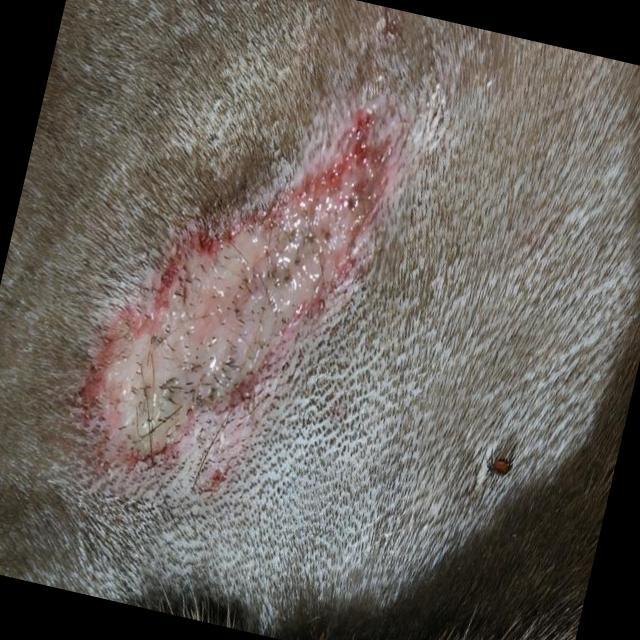
Canine ringworm (Dermatophytosis) — fungal infection caused by Microsporum or Trichophyton. Presents with circular alopecia, scaling, crusting, and broken hairs.